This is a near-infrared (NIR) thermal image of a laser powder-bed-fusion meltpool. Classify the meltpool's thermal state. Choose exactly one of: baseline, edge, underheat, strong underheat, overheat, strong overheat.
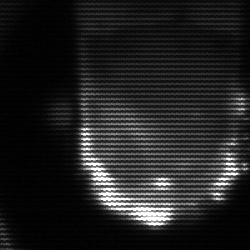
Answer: baseline